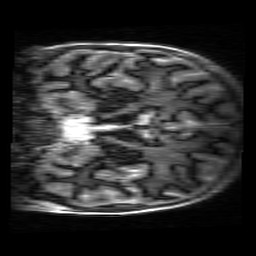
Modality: MP2RAGE
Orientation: coronal
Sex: male
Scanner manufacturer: siemens
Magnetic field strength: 3 T
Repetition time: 5 s
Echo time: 0.00355 s